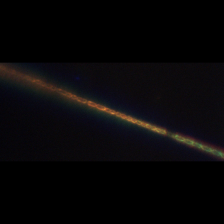
Taxon: Chaetoceros
Group: Diatoms